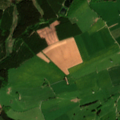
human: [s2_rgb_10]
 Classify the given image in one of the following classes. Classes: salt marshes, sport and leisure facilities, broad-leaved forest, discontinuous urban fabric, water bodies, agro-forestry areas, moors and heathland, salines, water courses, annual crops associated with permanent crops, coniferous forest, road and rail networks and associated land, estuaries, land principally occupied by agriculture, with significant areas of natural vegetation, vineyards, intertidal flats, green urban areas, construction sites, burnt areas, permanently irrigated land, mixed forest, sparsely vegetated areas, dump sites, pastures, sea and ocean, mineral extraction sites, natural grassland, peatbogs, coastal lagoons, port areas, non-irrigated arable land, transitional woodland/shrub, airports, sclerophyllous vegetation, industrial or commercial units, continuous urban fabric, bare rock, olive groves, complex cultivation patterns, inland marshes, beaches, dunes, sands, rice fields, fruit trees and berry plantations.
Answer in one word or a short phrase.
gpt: pastures, complex cultivation patterns, coniferous forest